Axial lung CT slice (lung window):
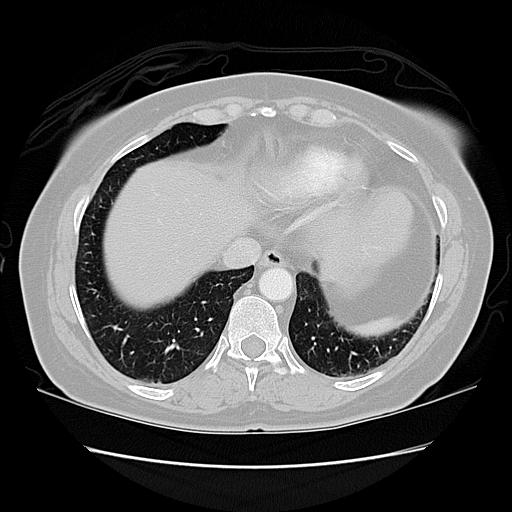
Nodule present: no